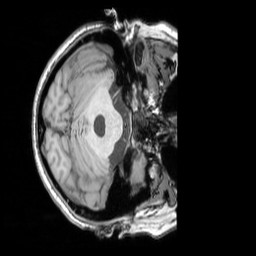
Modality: T1w
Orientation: axial
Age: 40
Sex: female
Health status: ill
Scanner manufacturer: siemens
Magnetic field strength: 3 T
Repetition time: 1.75 s
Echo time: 0.00418 s